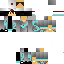
A female human skin with medium skin, wearing brown long hair dressed in a blue hoodie and black pants, featuring a closed mouth.